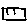
Label: square